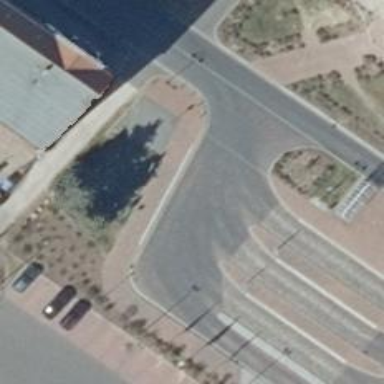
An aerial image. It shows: Platform for public transport is situated by the road.